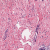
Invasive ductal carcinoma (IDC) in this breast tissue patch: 0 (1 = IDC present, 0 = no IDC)